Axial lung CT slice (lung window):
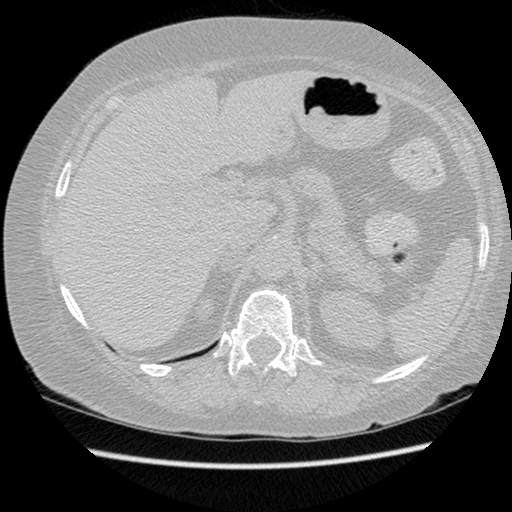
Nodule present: no